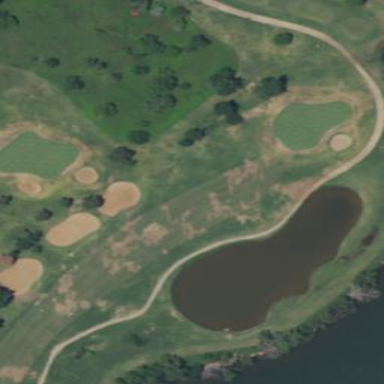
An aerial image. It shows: Water hazard in golf course. The hazard is natural water feature.